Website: walmart
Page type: account-selection
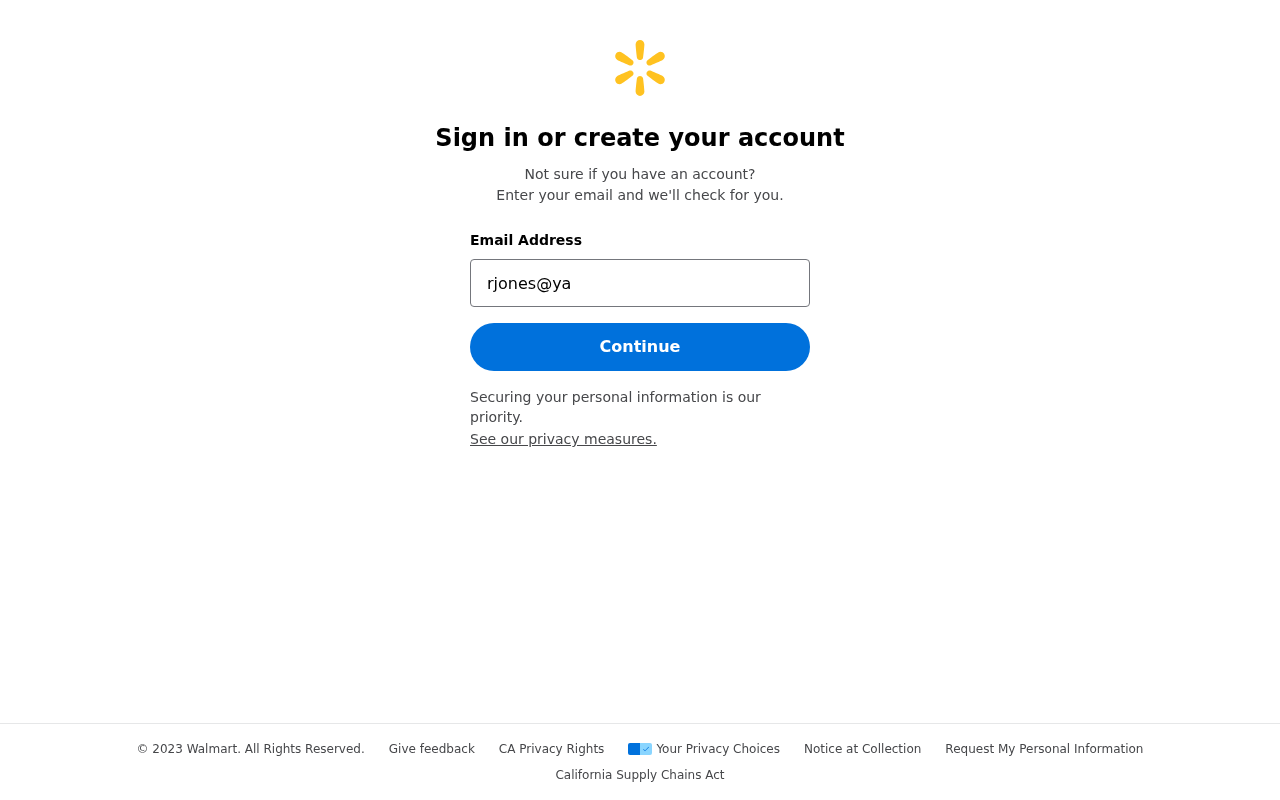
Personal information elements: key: PII_EMAIL
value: rjones@yahoo.com